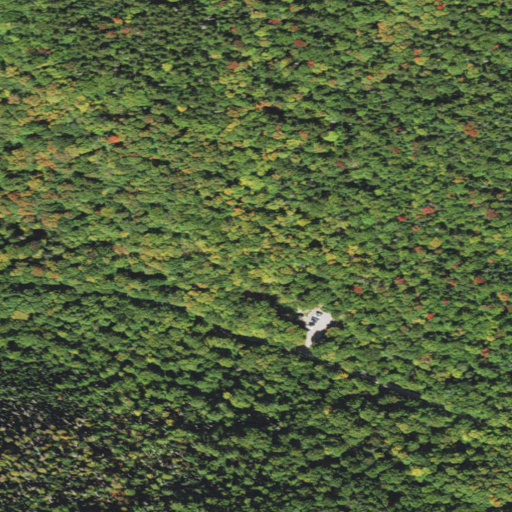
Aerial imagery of gap in New Hampshire named Thornton Gap containing mixed forest, deciduous forest, evergreen forest, and open development